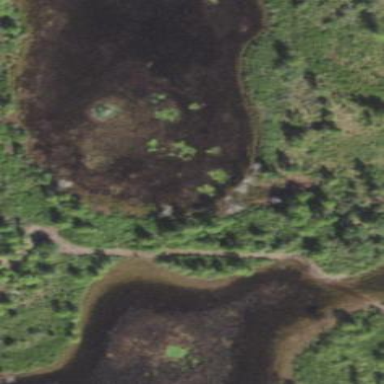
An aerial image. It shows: Wetland area.